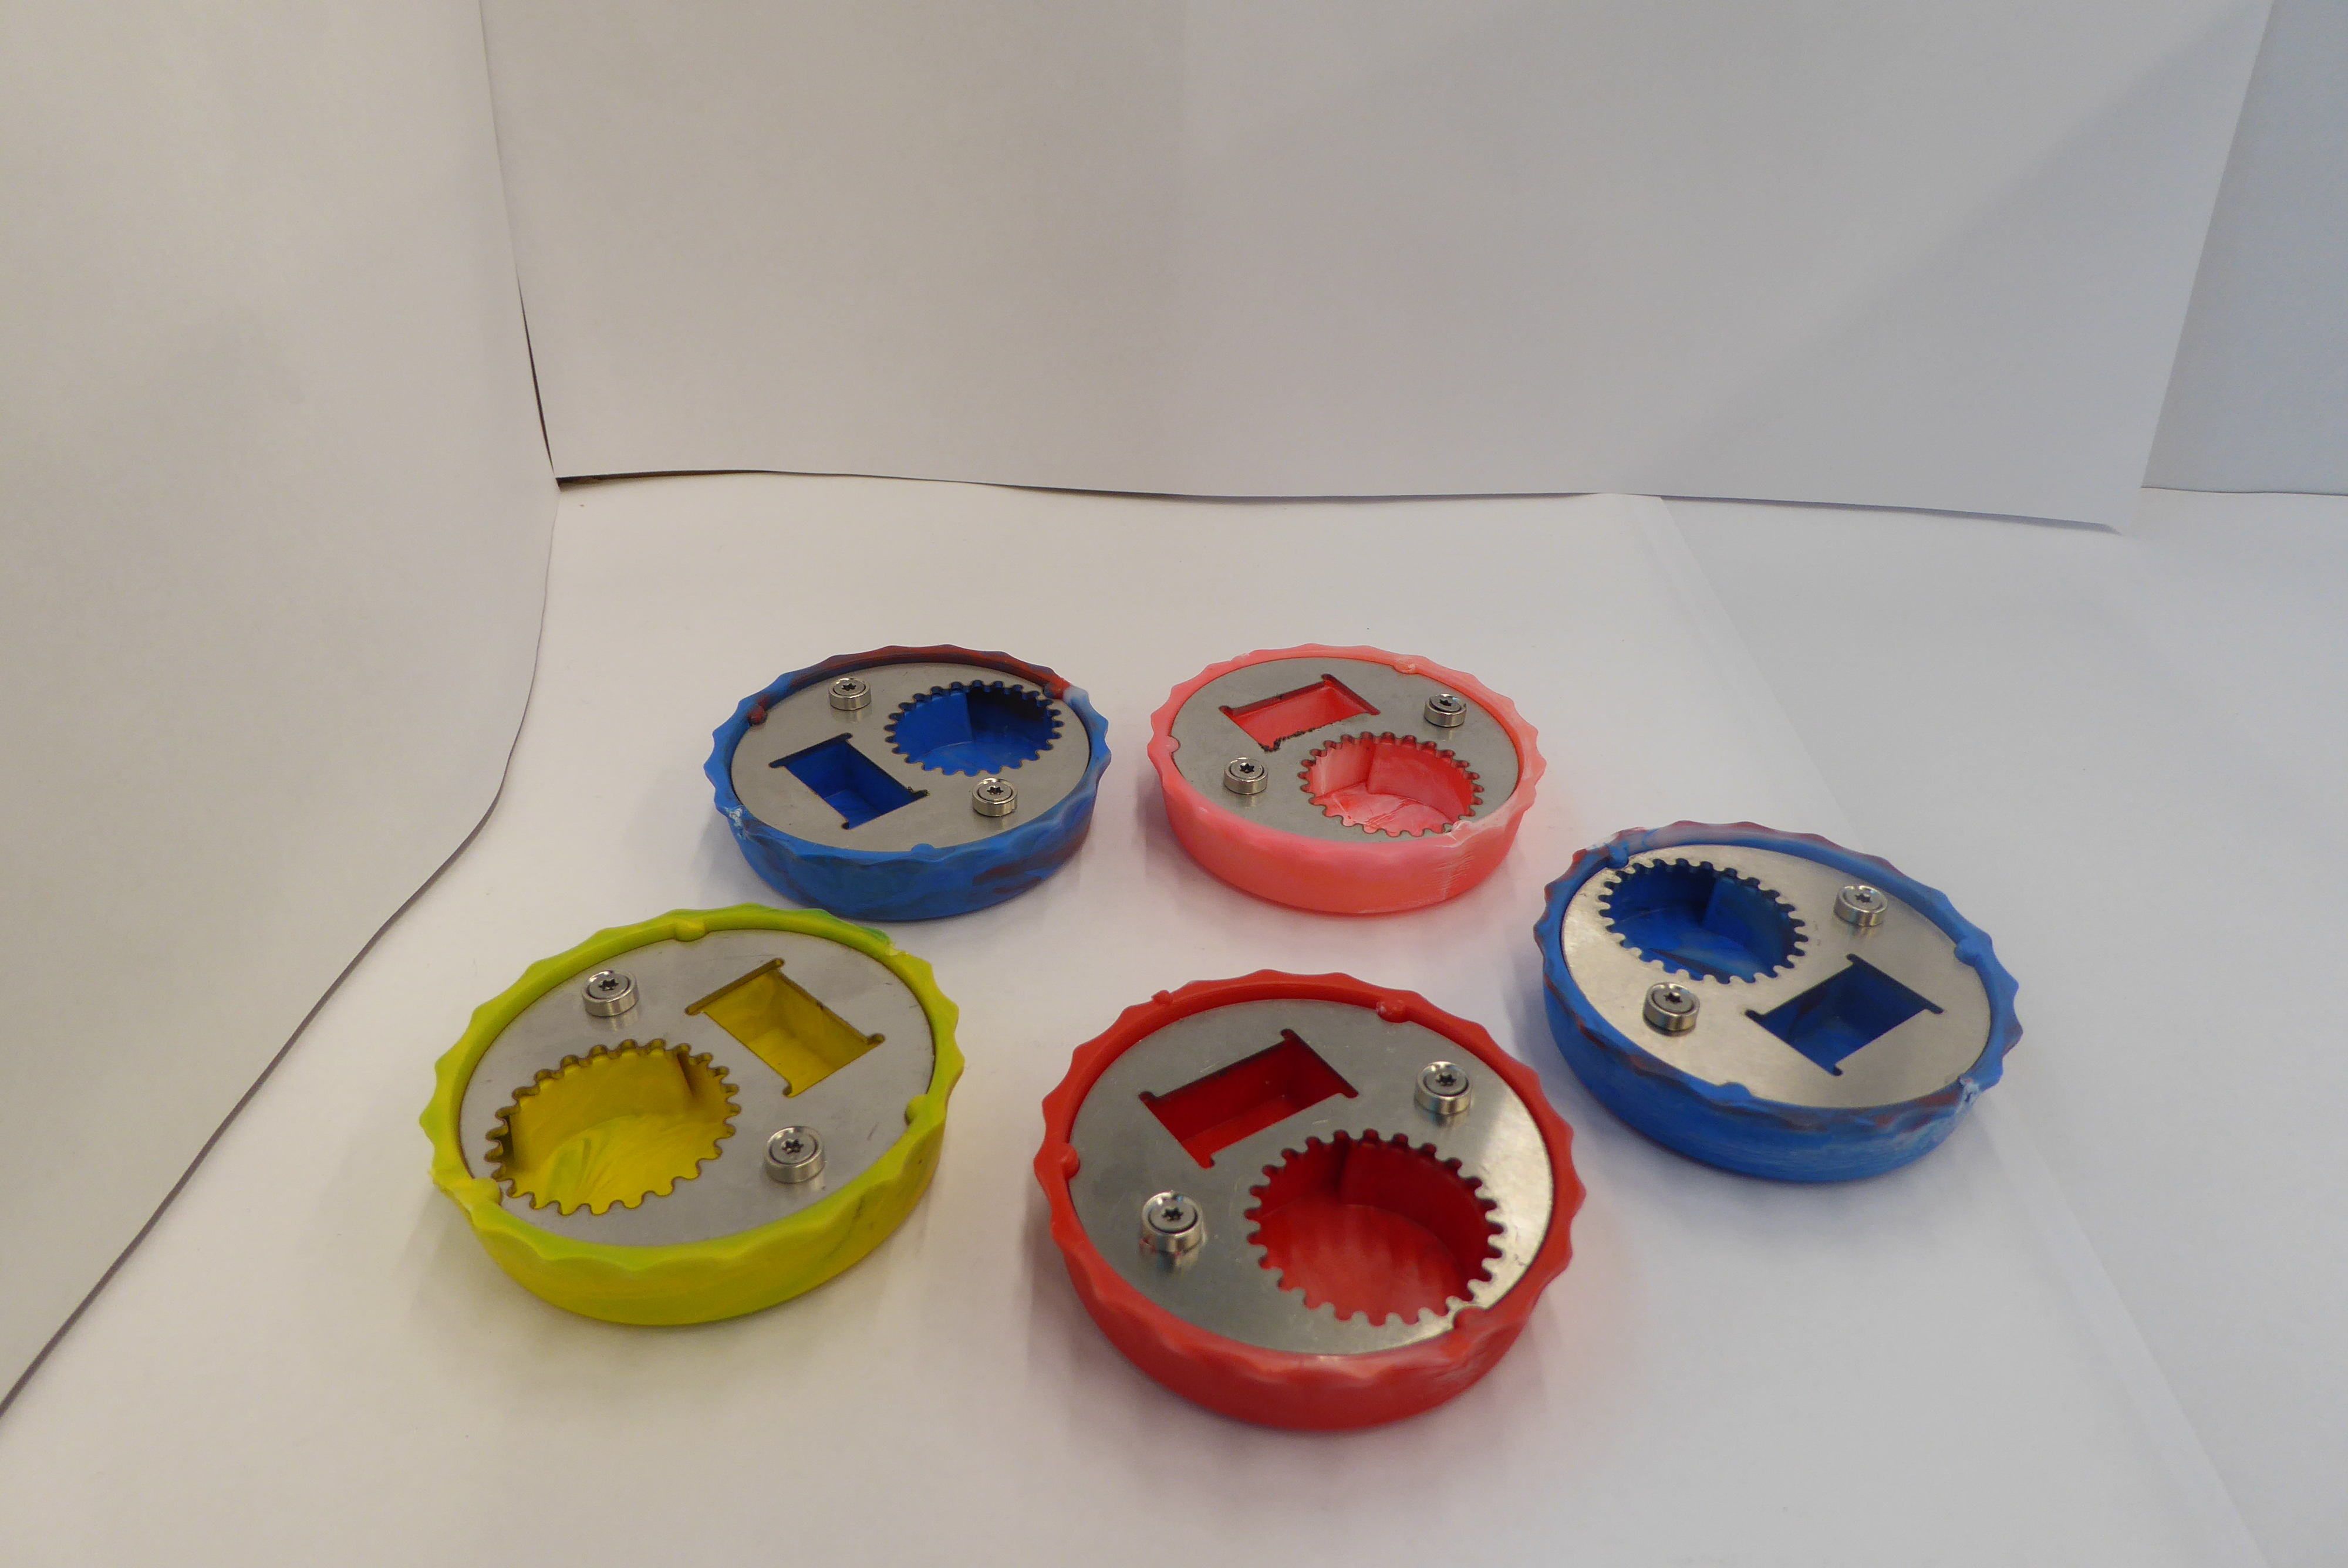
Label: Bottle Opener